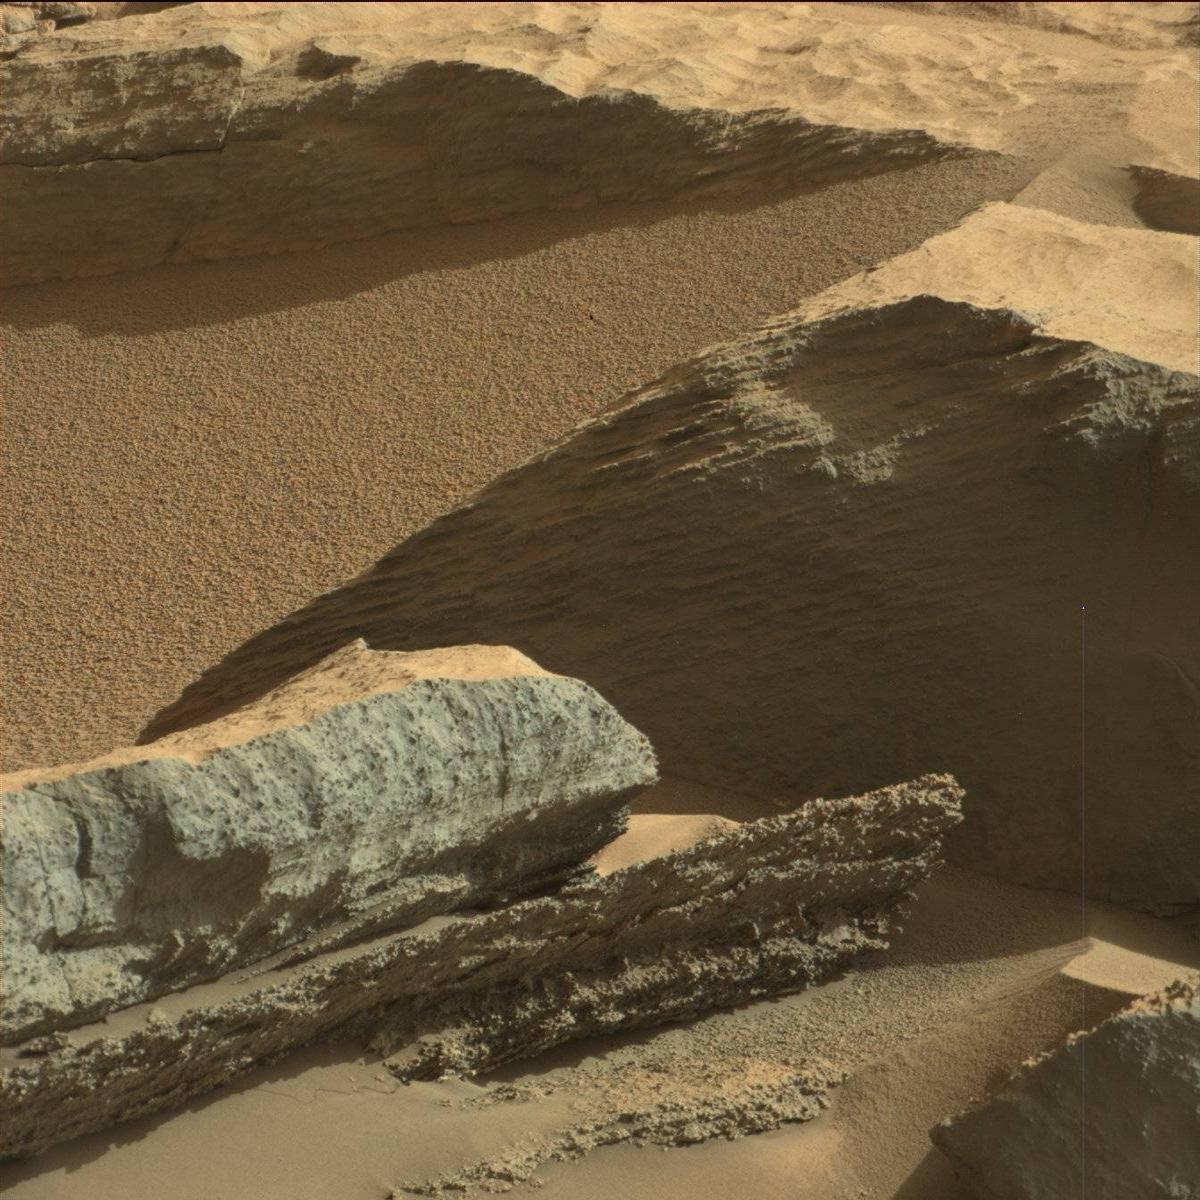
Terrain classes present: Bedrock, Rock, Sand / Soil